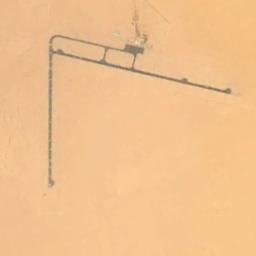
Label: airport